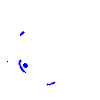
Particle: kaon